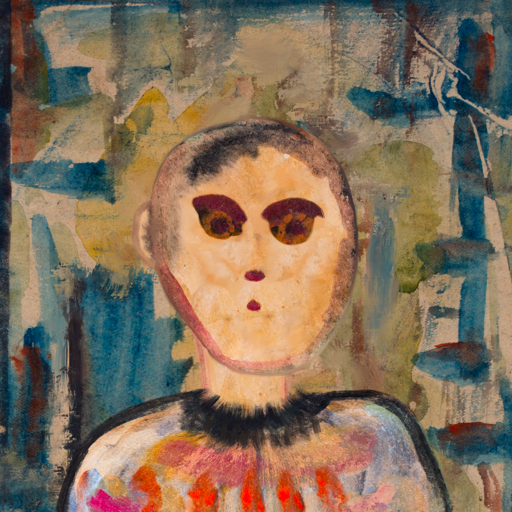
Background: Orphan, Head And Neck Front: Childish, Face Front: Doll, Bust: Childish, Hair Front: Blank, Head Accessory: Blank, Second Necklace: Blank, Necklace: In_The_Sun, Baby: Blank